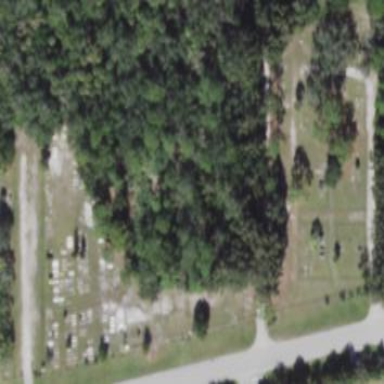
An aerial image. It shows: Cemetery.